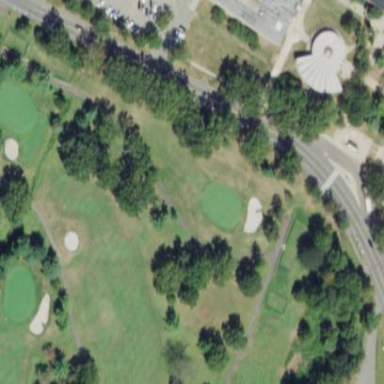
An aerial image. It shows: Golf fairway surrounded by grass.